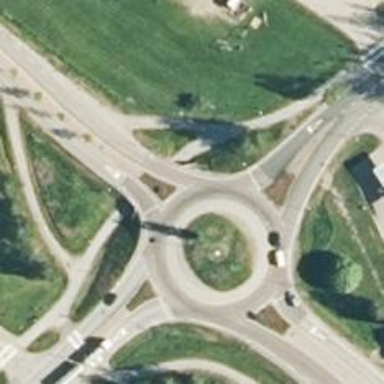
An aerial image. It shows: Asphalt road marked as trunk highway leading to roundabout.